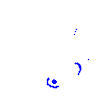
Particle: kaon